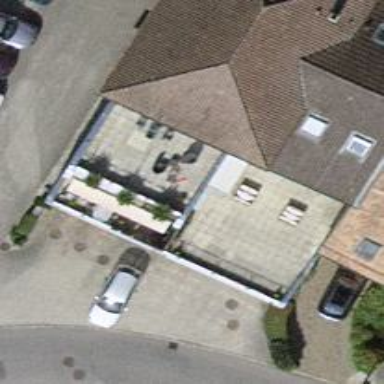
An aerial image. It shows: Car shop.